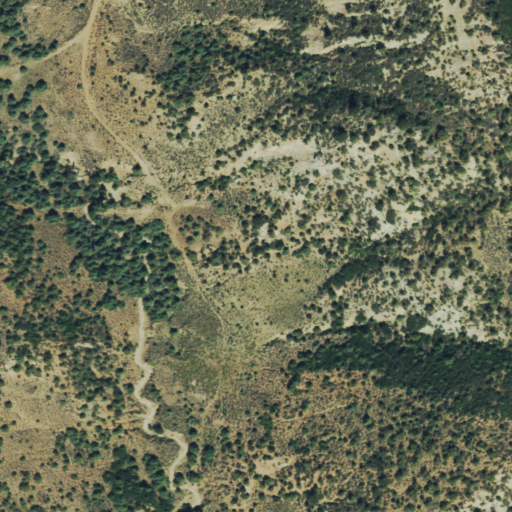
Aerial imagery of valley in Colorado named West Branch Dry Hollow containing evergreen forest, shrub, and deciduous forest